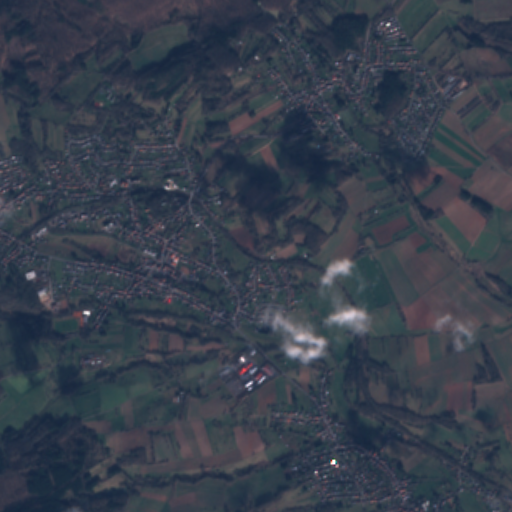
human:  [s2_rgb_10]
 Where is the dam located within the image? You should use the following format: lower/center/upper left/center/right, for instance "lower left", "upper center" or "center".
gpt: The dam is located in the center left of the image.
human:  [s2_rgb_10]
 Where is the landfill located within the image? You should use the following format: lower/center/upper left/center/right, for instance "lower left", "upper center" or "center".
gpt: The landfill is located in the lower right of the image.
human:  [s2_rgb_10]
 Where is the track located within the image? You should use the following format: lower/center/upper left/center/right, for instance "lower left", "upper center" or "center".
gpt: The track is located in the center left of the image.
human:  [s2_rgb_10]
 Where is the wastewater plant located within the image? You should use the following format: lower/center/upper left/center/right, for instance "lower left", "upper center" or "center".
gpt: The wastewater plant is located in the center right of the image.
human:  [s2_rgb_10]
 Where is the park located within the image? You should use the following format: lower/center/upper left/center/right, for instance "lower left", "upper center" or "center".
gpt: There is no park in the image.